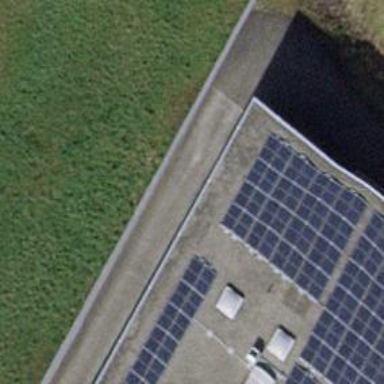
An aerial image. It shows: Solar power generator utilizing photovoltaic technology with solar photovoltaic panels.